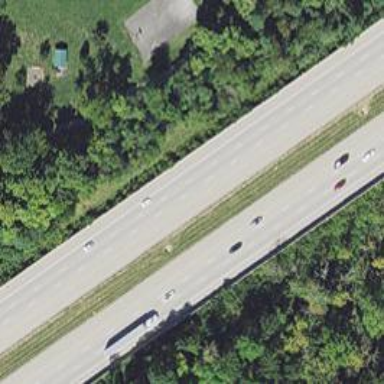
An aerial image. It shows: Motorway.